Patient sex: F
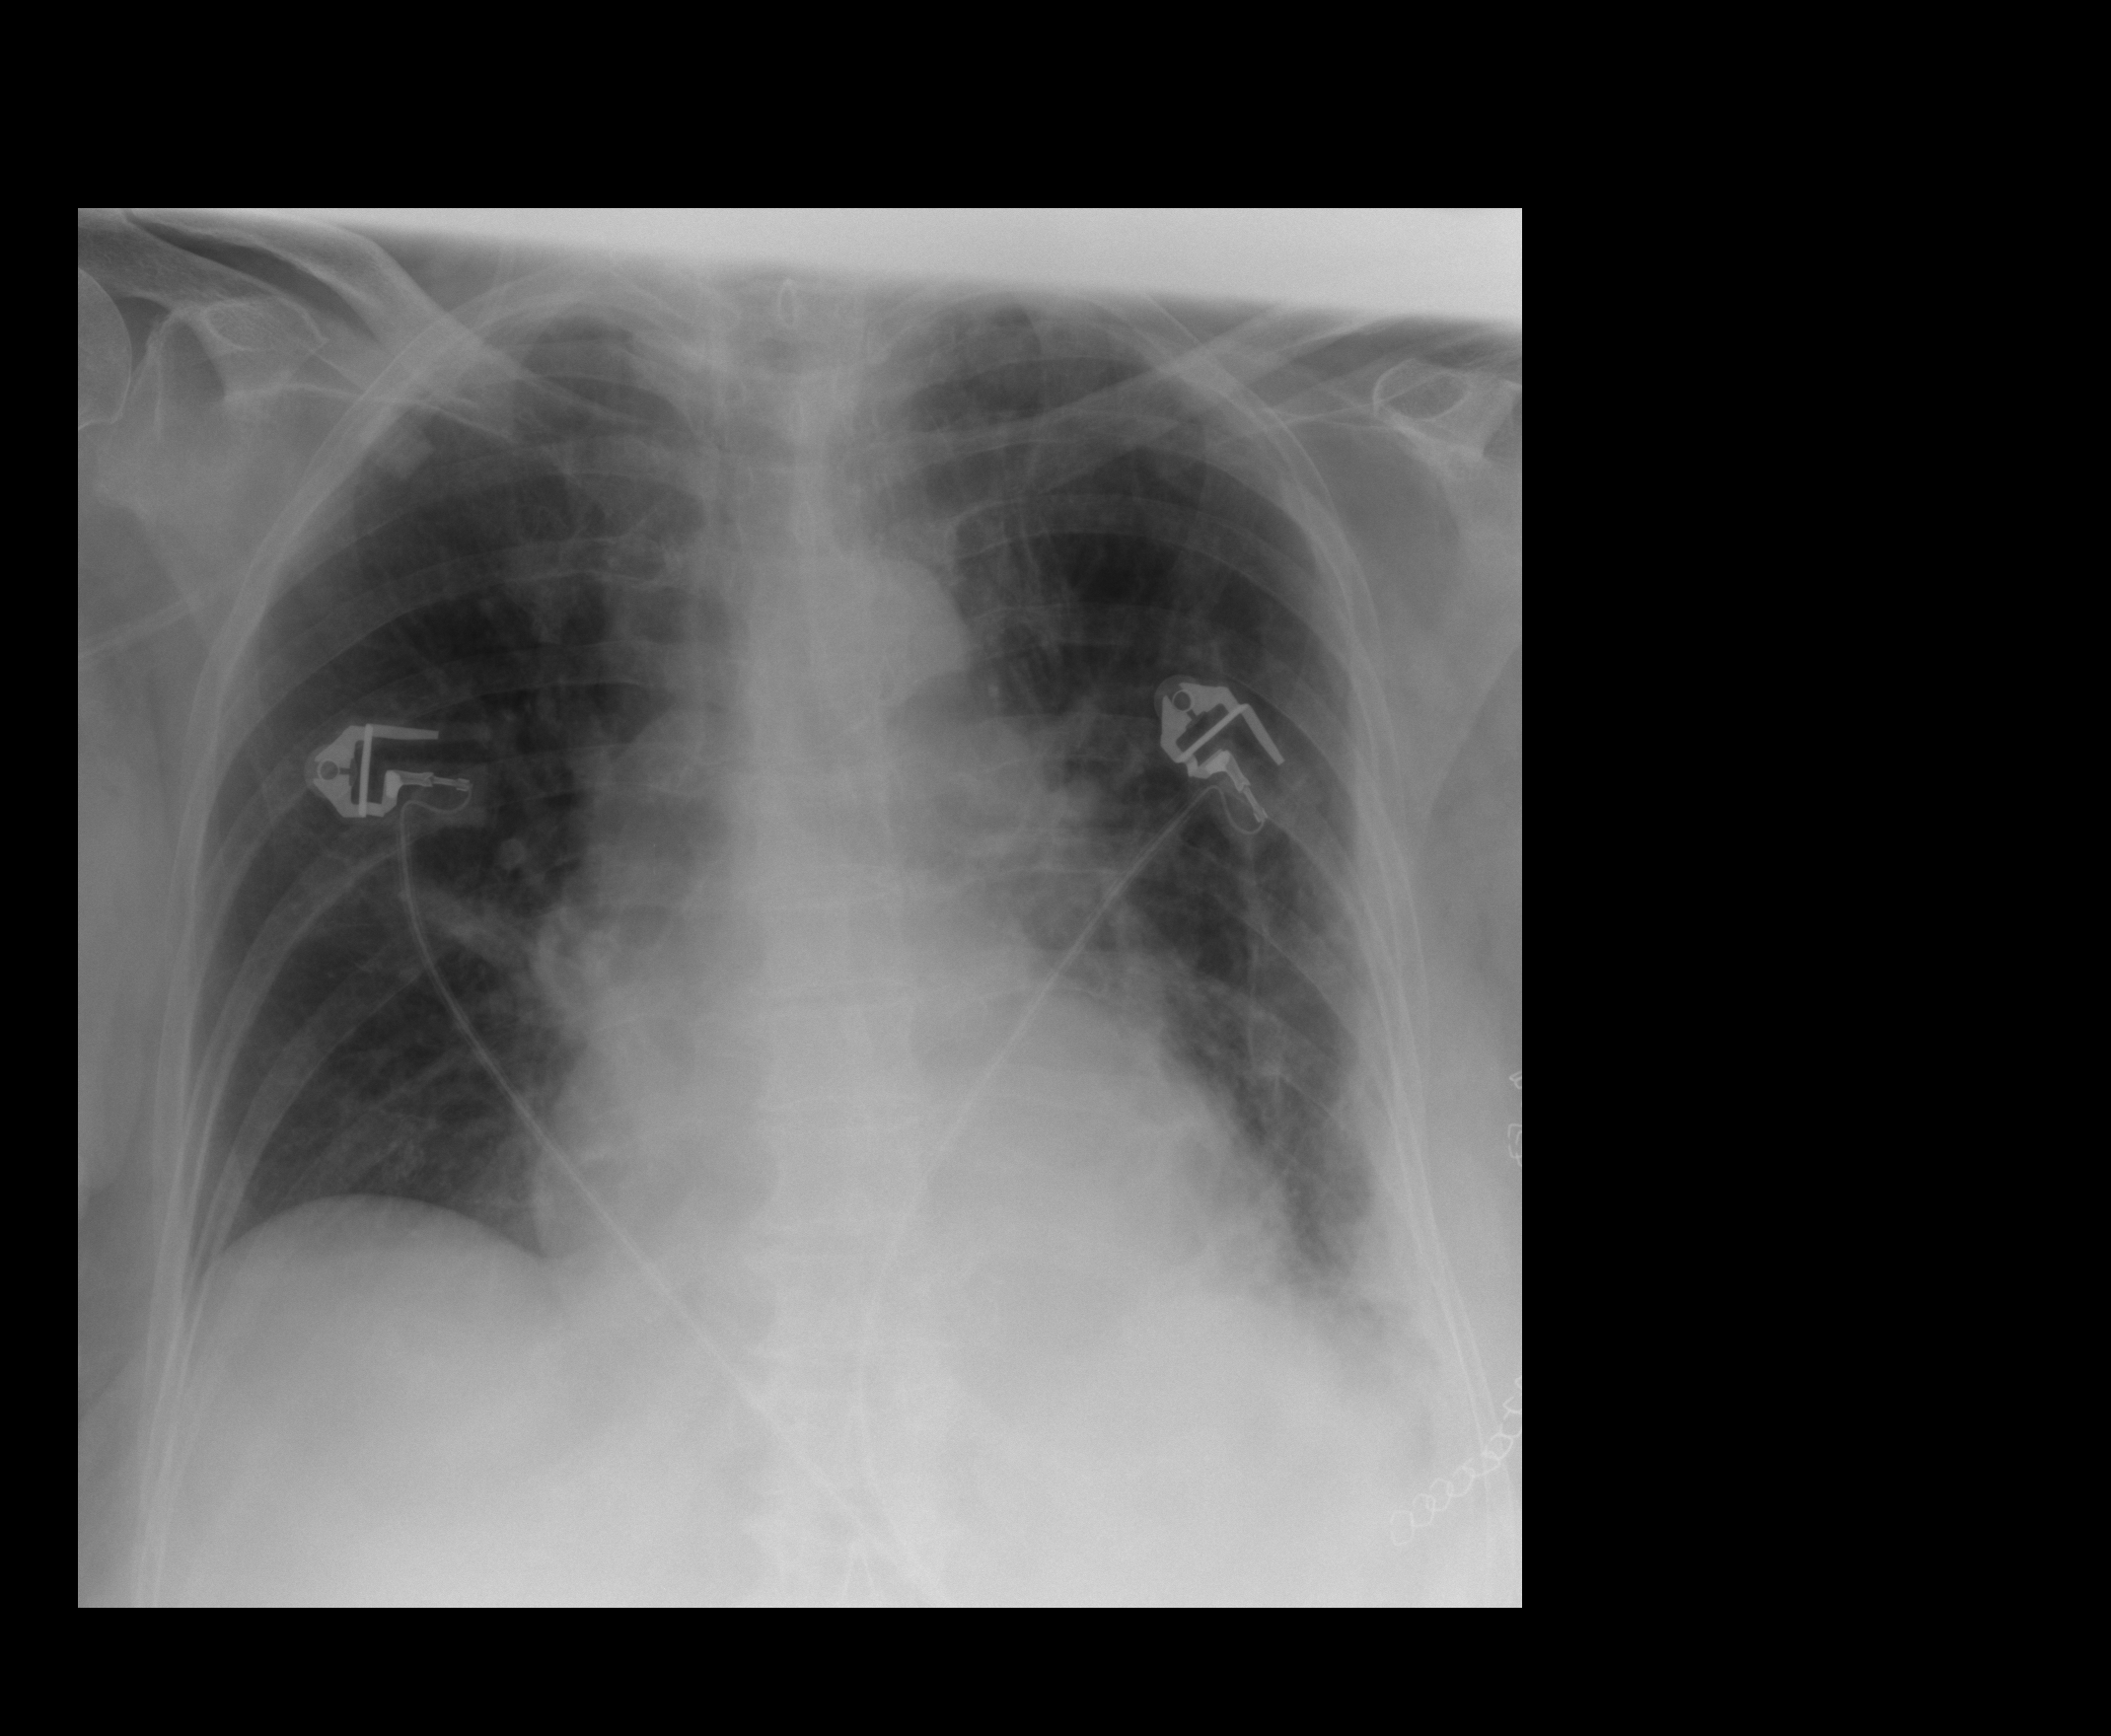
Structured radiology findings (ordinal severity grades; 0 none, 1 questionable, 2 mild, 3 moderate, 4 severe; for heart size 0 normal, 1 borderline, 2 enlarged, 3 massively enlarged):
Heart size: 2
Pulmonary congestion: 0
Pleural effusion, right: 0
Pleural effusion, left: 2
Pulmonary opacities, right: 0
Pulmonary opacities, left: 2
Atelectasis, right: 0
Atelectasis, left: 2